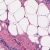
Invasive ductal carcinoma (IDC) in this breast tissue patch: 1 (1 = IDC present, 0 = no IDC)